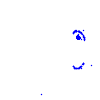
Particle: electron